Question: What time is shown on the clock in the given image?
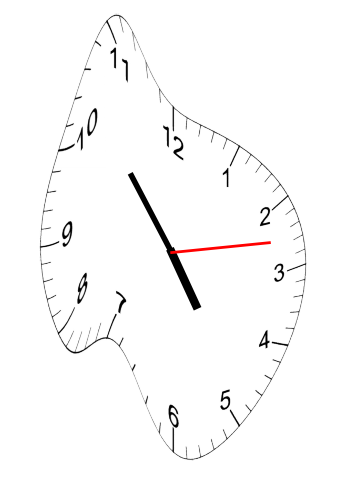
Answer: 04:53:13